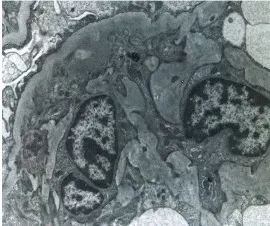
Patient 3. Basement membrane reduplication is complete (B). X8,000.
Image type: pathology (immunostaining)